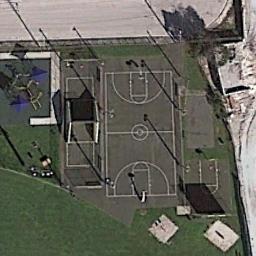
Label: basketball_court